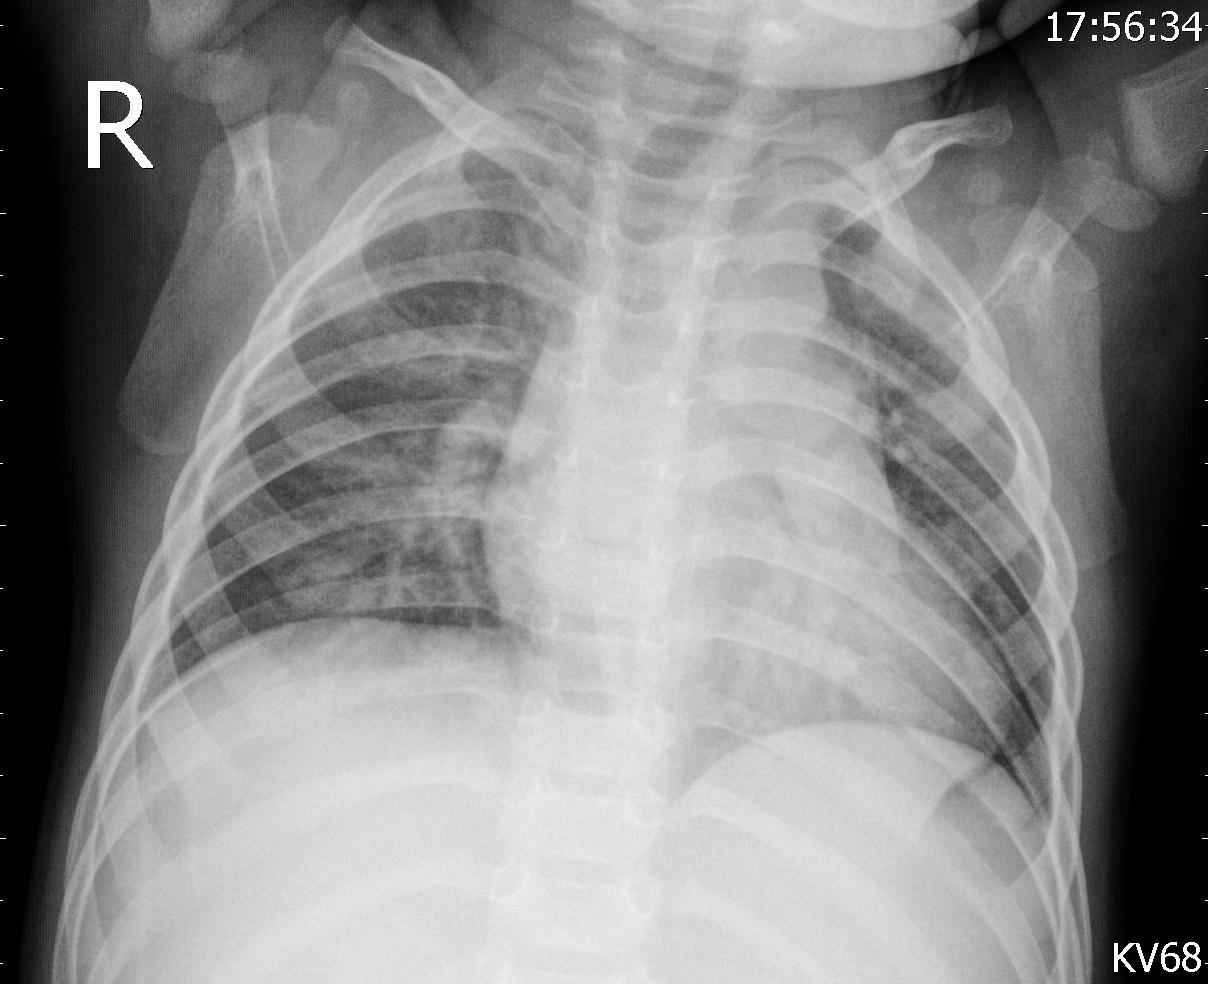
Diagnosis: PNEUMONIA